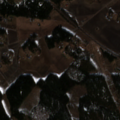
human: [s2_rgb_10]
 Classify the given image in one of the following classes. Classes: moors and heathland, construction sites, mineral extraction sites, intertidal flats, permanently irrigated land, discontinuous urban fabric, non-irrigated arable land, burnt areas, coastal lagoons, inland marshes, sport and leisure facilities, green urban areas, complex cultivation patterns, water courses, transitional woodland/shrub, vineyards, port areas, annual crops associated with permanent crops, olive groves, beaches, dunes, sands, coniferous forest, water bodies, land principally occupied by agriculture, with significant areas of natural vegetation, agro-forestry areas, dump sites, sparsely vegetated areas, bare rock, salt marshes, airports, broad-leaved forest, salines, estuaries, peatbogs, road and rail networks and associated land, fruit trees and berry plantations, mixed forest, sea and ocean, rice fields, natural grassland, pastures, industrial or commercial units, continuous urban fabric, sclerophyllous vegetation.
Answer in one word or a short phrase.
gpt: land principally occupied by agriculture, with significant areas of natural vegetation, coniferous forest, mixed forest, transitional woodland/shrub